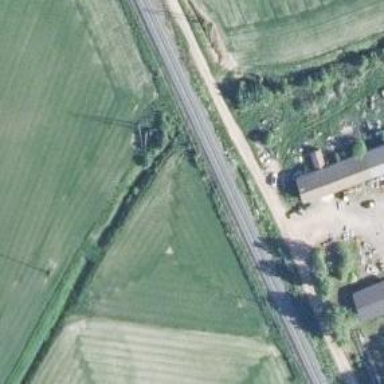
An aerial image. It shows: Railway track with continuous electrified contact lines.